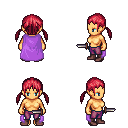
a pixel art fantasy rpg character, female body template, human, tanned skin, lavender cape, magenta pants, ruby red twin-tailed hairstyle, maroon shoes, dagger, four views (front, back, left, right), 2x2 character sprite sheet, small pixel art, hard edges, no anti-aliasing